【题型】解答题　【知识点】函数　【难度】medium
如图所示是函数 $y=F(x)$ 的图象，由指数函数 $f(x)=a^x$ 与幂函数 $g(x)=x^b$ “拼接”而成．

(1)已知 $(m+4)^{-b} < (3-2m)^{-b}$，求 $m$ 的取值范围；

(2)若方程 $F(x-2025)-t^2-\dfrac{1}{2}t=0$ 存在实数解，求 $t$ 的取值范围．
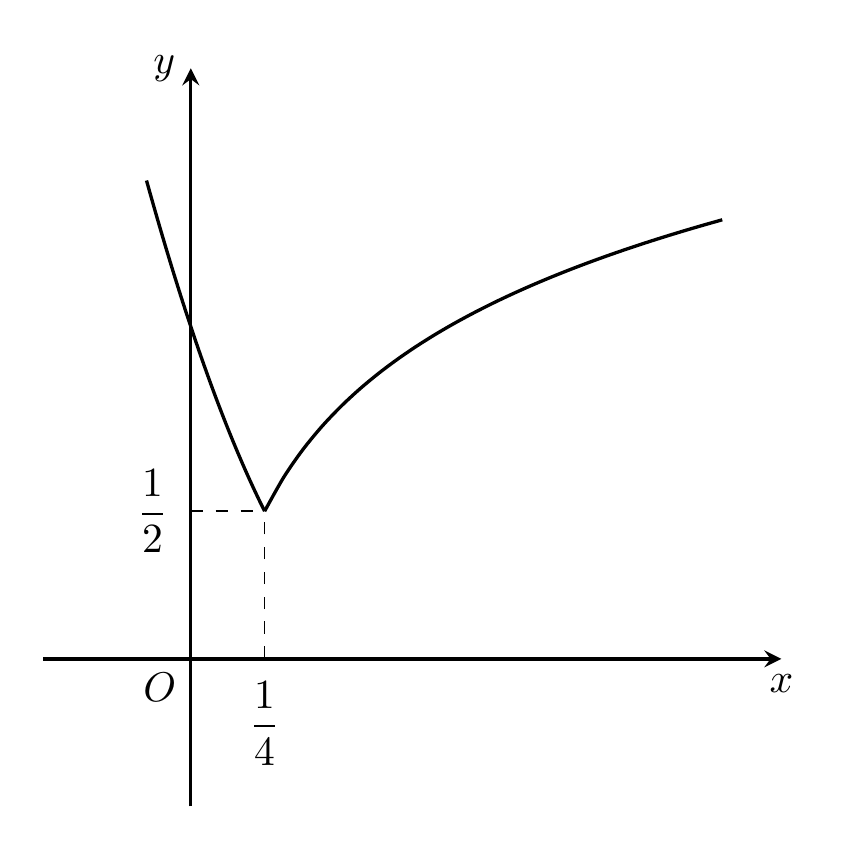
【解答】
【答案】(1) $\left( -\dfrac{1}{3}, \dfrac{3}{2} \right)$

(2) $(-\infty, -1] \cup \left[ \dfrac{1}{2}, +\infty \right)$

【知识点】根据函数零点的个数求参数范围、由幂函数的单调性解不等式

【分析】（1）将点 $\left( \dfrac{1}{4}, \dfrac{1}{2} \right)$ 的坐标分别代入函数 $f(x)=a^x$、$g(x)=x^b$ 的解析式，求出 $a$、$b$ 的值，可得出函数 $F(x)$ 的解析式，然后利用函数 $y=x^{-\frac{1}{2}}$ 的定义域、单调性结合 $(m+4)^{-b} < (3-2m)^{-b}$ 可得出关于 $m$ 的不等式组，由此可求得实数 $m$ 的取值范围；

（2）分析可知 $t^2+\dfrac{1}{2}t$ 的取值范围即为函数 $F(x-2025)$ 的值域，可得出关于 $t$ 的不等式，即可解得实数 $t$ 的取值范围．

【详解】（1）由题意可得 $\begin{cases} a^{\frac{1}{4}} = \dfrac{1}{2} \\ \left( \dfrac{1}{4} \right)^b = \dfrac{1}{2} \end{cases}$，解得 $\begin{cases} a = \dfrac{1}{16} \\ b = \dfrac{1}{2} \end{cases}$，故 $F(x) = \begin{cases} \left( \dfrac{1}{16} \right)^x, x \le \dfrac{1}{4} \\ x^{\frac{1}{2}}, x > \dfrac{1}{4} \end{cases}$．

因为函数 $y=x^{-b}=x^{-\frac{1}{2}}$ 在 $(0, +\infty)$ 上严格减，

由 $(m+4)^{-\frac{1}{2}} < (3-2m)^{-\frac{1}{2}}$ 可得 $\begin{cases} m+4 > 3-2m \\ 3-2m > 0 \end{cases}$，解得 $-\dfrac{1}{3} < m < \dfrac{3}{2}$，

因此，实数 $m$ 的取值范围是 $\left( -\dfrac{1}{3}, \dfrac{3}{2} \right)$．

（2）因为方程 $F(x-2025)-t^2-\dfrac{1}{2}t=0$ 存在实数解，即方程 $F(x-2025)=t^2+\dfrac{1}{2}t$ 存在实数解，

则 $t^2+\dfrac{1}{2}t$ 的取值范围即为函数 $F(x-2025)$ 的值域，

由题图可知，函数 $F(x)$ 的值域为 $\left[ \dfrac{1}{2}, +\infty \right)$，故函数 $F(x-2025)$ 的值域为 $\left[ \dfrac{1}{2}, +\infty \right)$，

所以 $t^2+\dfrac{1}{2}t \ge \dfrac{1}{2}$，即 $2t^2+t-1 \ge 0$，解得 $t \le -1$ 或 $t \ge \dfrac{1}{2}$，

因此，实数 $t$ 的取值范围是 $(-\infty, -1] \cup \left[ \dfrac{1}{2}, +\infty \right)$．